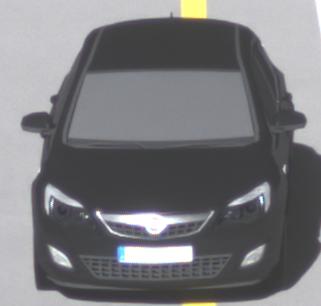
Make: Opel
Model: Astra 1.4 ecoFlex
Detailed model: Astra (J)
Model produced from: 2009/12
Model produced until: 2010/12
Doors: 5
Color: black
Road condition: dry road
Daytime: morning or afternoon
Contrast: high contrast